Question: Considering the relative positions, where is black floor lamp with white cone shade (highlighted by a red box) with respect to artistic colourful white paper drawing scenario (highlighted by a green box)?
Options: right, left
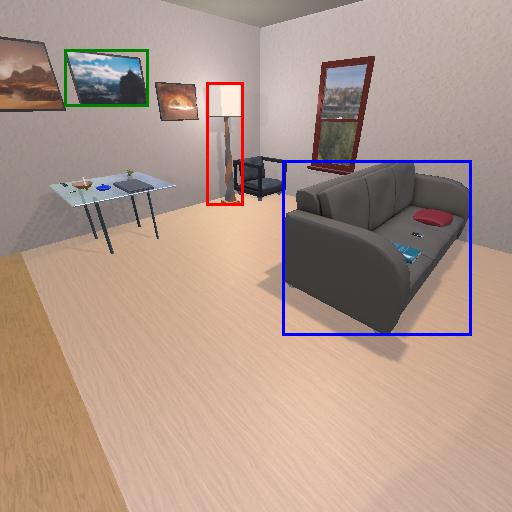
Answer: right